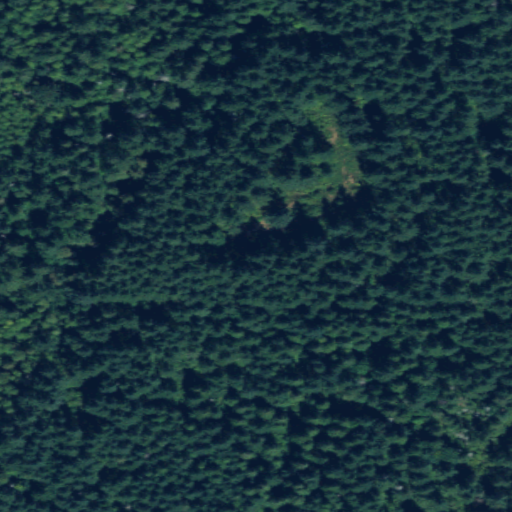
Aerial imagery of mountain in Washington named Branson Hill containing evergreen forest, mixed forest, and open development